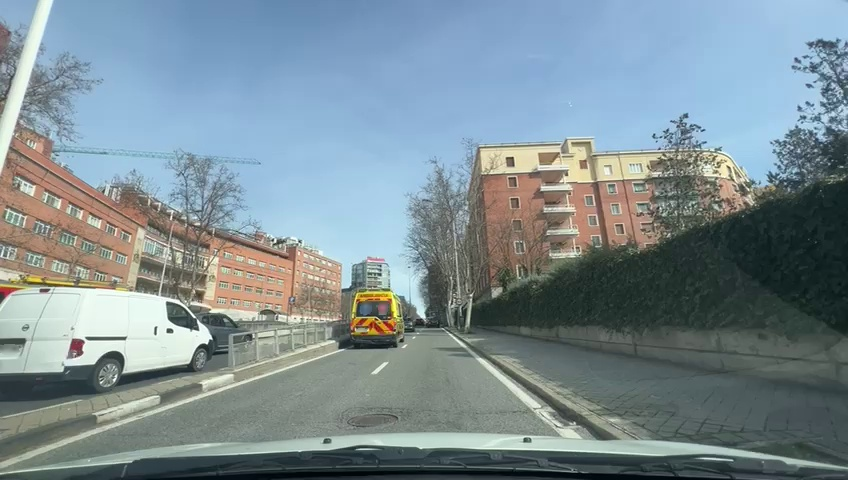
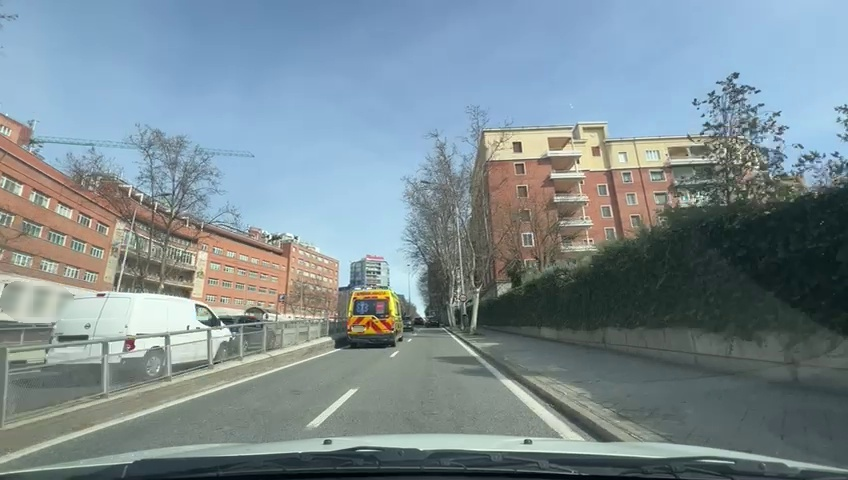
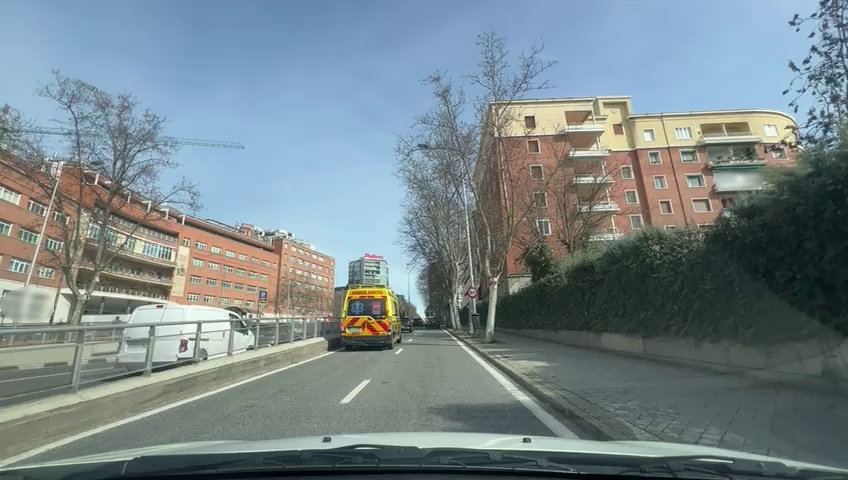
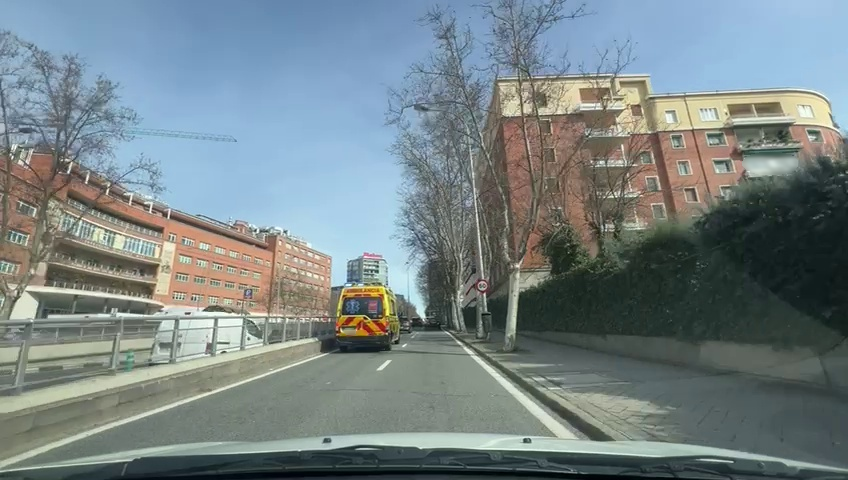
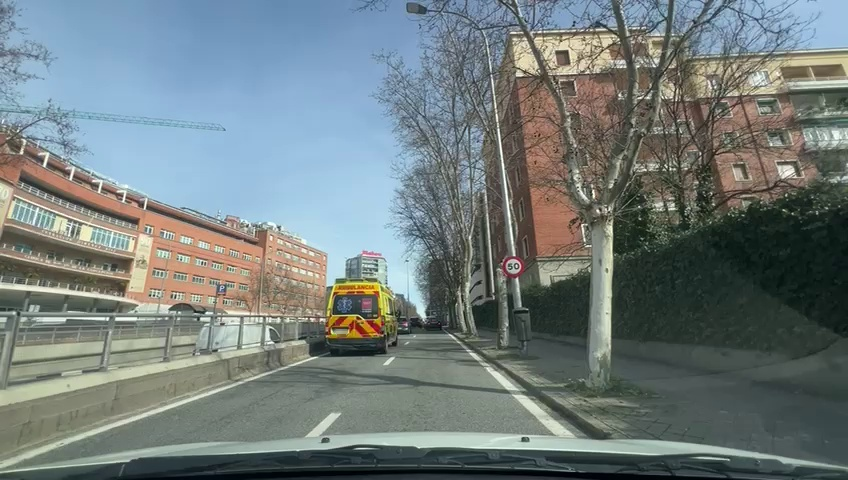
Situation: Speed limit adaptation
Question: Are multiple speed limit signs with different values visible?
Answer: No
Reasoning: There's only one visible speed limit sign with a 50 km/h limit.

Situation: Speed limit adaptation
Question: Is there a speed limit sign regulating the ego lane?
Answer: Yes
Reasoning: The ego lane is limited to 50 km/h

Situation: Speed limit adaptation
Question: What speed value is displayed on the visible speed limit sign?
Answer: 50
Reasoning: Ego lane is limited to 50 km/h

Situation: Speed limit adaptation
Question: Is the ego vehicle traveling on a highway?
Answer: No
Reasoning: There's are only two lanes and its an urban area.

Situation: Speed limit adaptation
Question: Is the ego vehicle entering or exiting a highway?
Answer: No
Reasoning: Ego is moving in an urban area.

Situation: Speed limit adaptation
Question: Are speed bumps, crosswalks, or construction-related obstacles present in the ego lane?
Answer: No
Reasoning: There are no visible speedbumps or obstacles present in the ego lane.